Question: I have an VB.Net/C# application that programmatically:
1. Creates an RTF document
2. Open it up in Microsoft Word
3. Runs a Word macro that exists in the Word Template using code like this:
Code:
'''
Protected mobjWordApp As Word.Application = Nothing
'
' lots more code snipped for clarity
'
With mobjWordApp.Dialogs.Item(Word.WdWordDialog.wdDialogToolsMacro)
.Name = MacroName
.Run = True
.Execute()
End With
'''
This has worked happily for years.
I now have a new requirement; My application is required to only run SIGNED Word Macros.
This is easy enough to do in the Word user interface, as follows:
'''
File > Options > Trust center > Macro Settings
Select "Disable all macros except digitally signed macros"
'''

Once this is set, if the person running Word displays the Macros dialog, any unsigned (or signed but untrusted) macros are not listed. This is all as I would expect.
However, my VB.Net code, which is opening the Word Application can bypass this. When I run this code it will run a unsigned macro:
'''
With mobjWordApp.Dialogs.Item(Word.WdWordDialog.wdDialogToolsMacro)
.Name = MacroName
.Run = True
.Execute()
End With
'''
What I need to know is:
Is there a way for my code to identify if a Macro is signed (and trusted) before I run it?
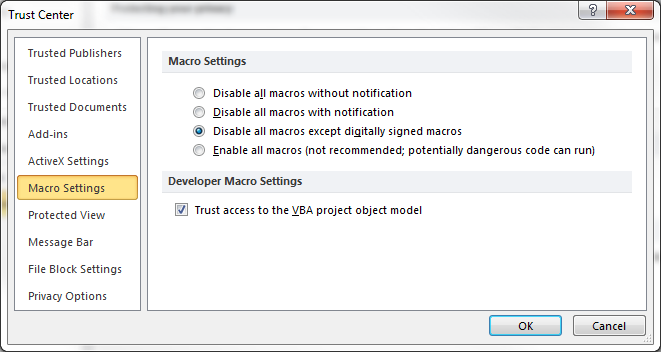
Answer: '''
Dim ap As New Application()
Dim doc As Document = ap.Documents.Open("C:\Doc1.rtf", [ReadOnly] := False, Visible := False)
doc.Activate()
'returns a boolean on if the VBA is signed
doc.VBASigned
'''
<URL>